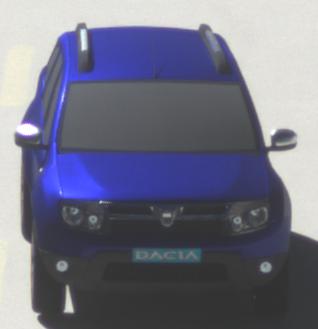
Make: Dacia
Model: Duster dCi 110 FAP
Detailed model: Duster (I)
Model produced from: 2010/06
Model produced until: 2013/11
Doors: 5
Color: blue
Road condition: dry road
Daytime: midday
Contrast: high contrast